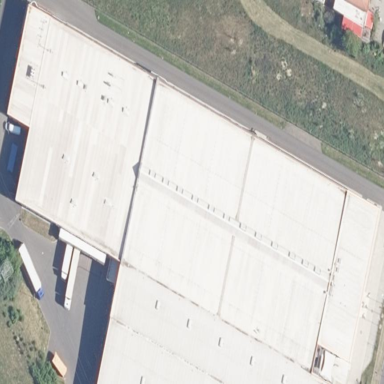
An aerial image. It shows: Industrial building.